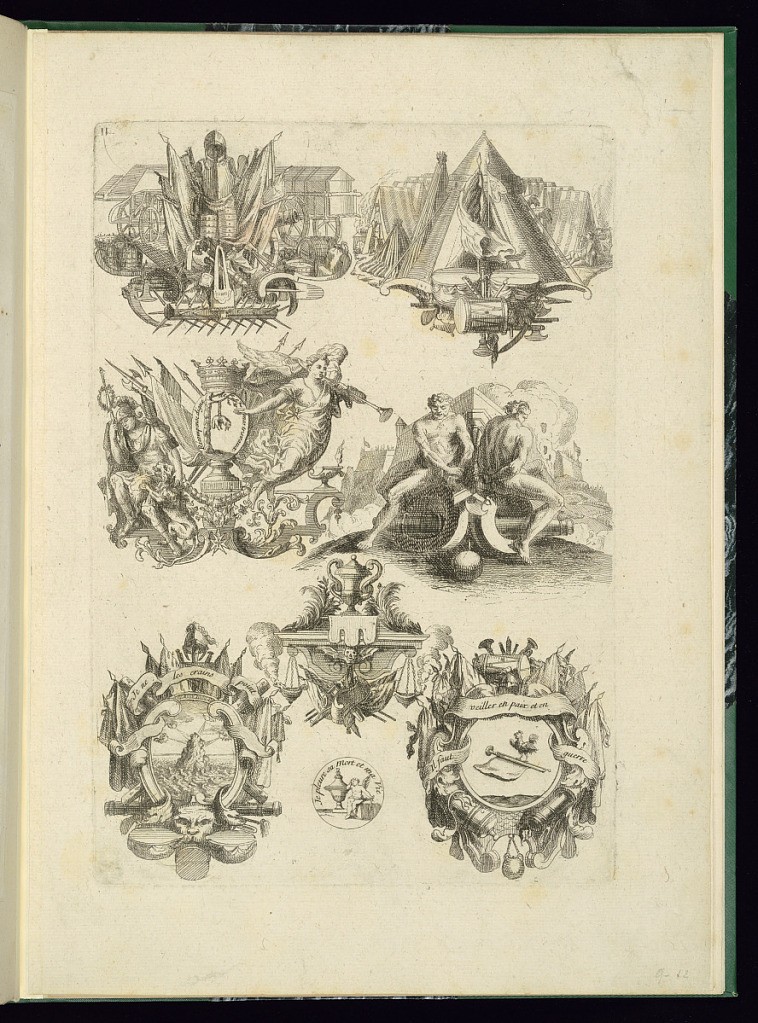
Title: Heraldic Achievement Designs
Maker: Nicolas Guérard, French, ca.1648 – 1719
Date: late 17th–early 18th century
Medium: Etching on laid paper
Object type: Print
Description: Three designs for heraldic achievements with devices in the shields along with four designs for vignettes featuring arms and armor, drums, military tents, allegorical figures, a fortification, an urn, and incense burners. The heraldic achievements feature military motifs, arms and armor, flags, crowns, and allegorical figures. The plate is numbered.